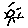
Label: sun